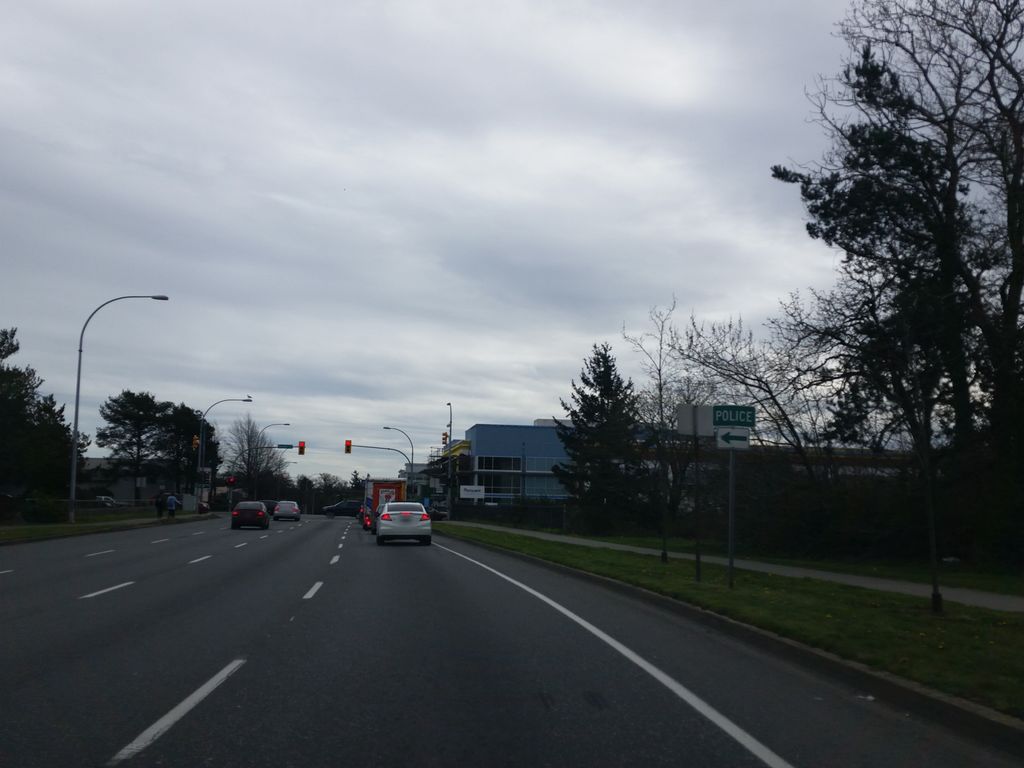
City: victoria